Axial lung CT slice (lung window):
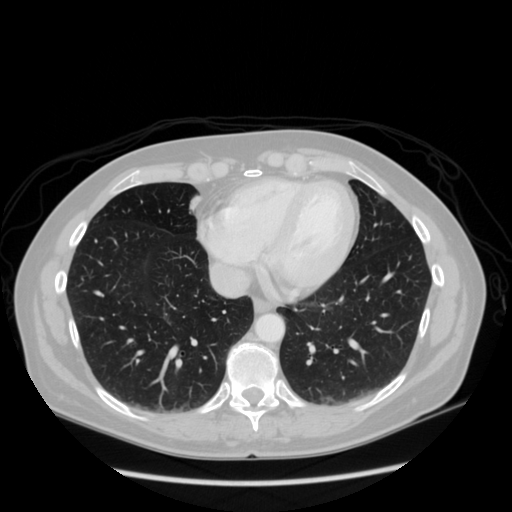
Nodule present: no